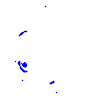
Particle: electron